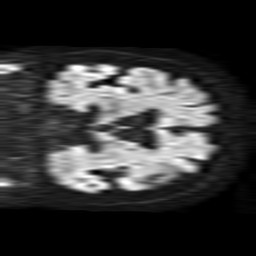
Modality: TRACE
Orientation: coronal
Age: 86
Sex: female
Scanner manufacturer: philips
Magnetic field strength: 1.5 T
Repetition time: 3.406 s
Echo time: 0.06922 s